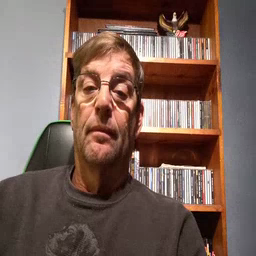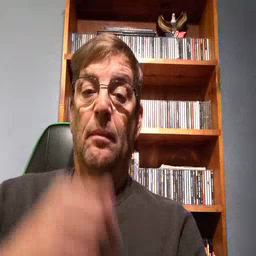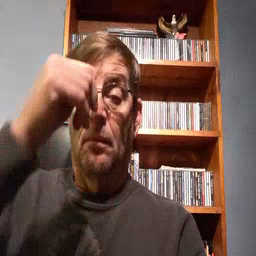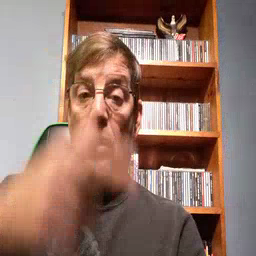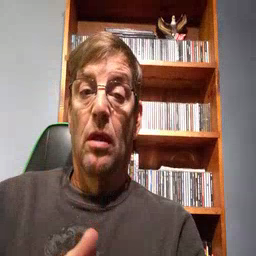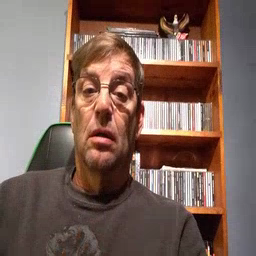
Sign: brother